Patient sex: M
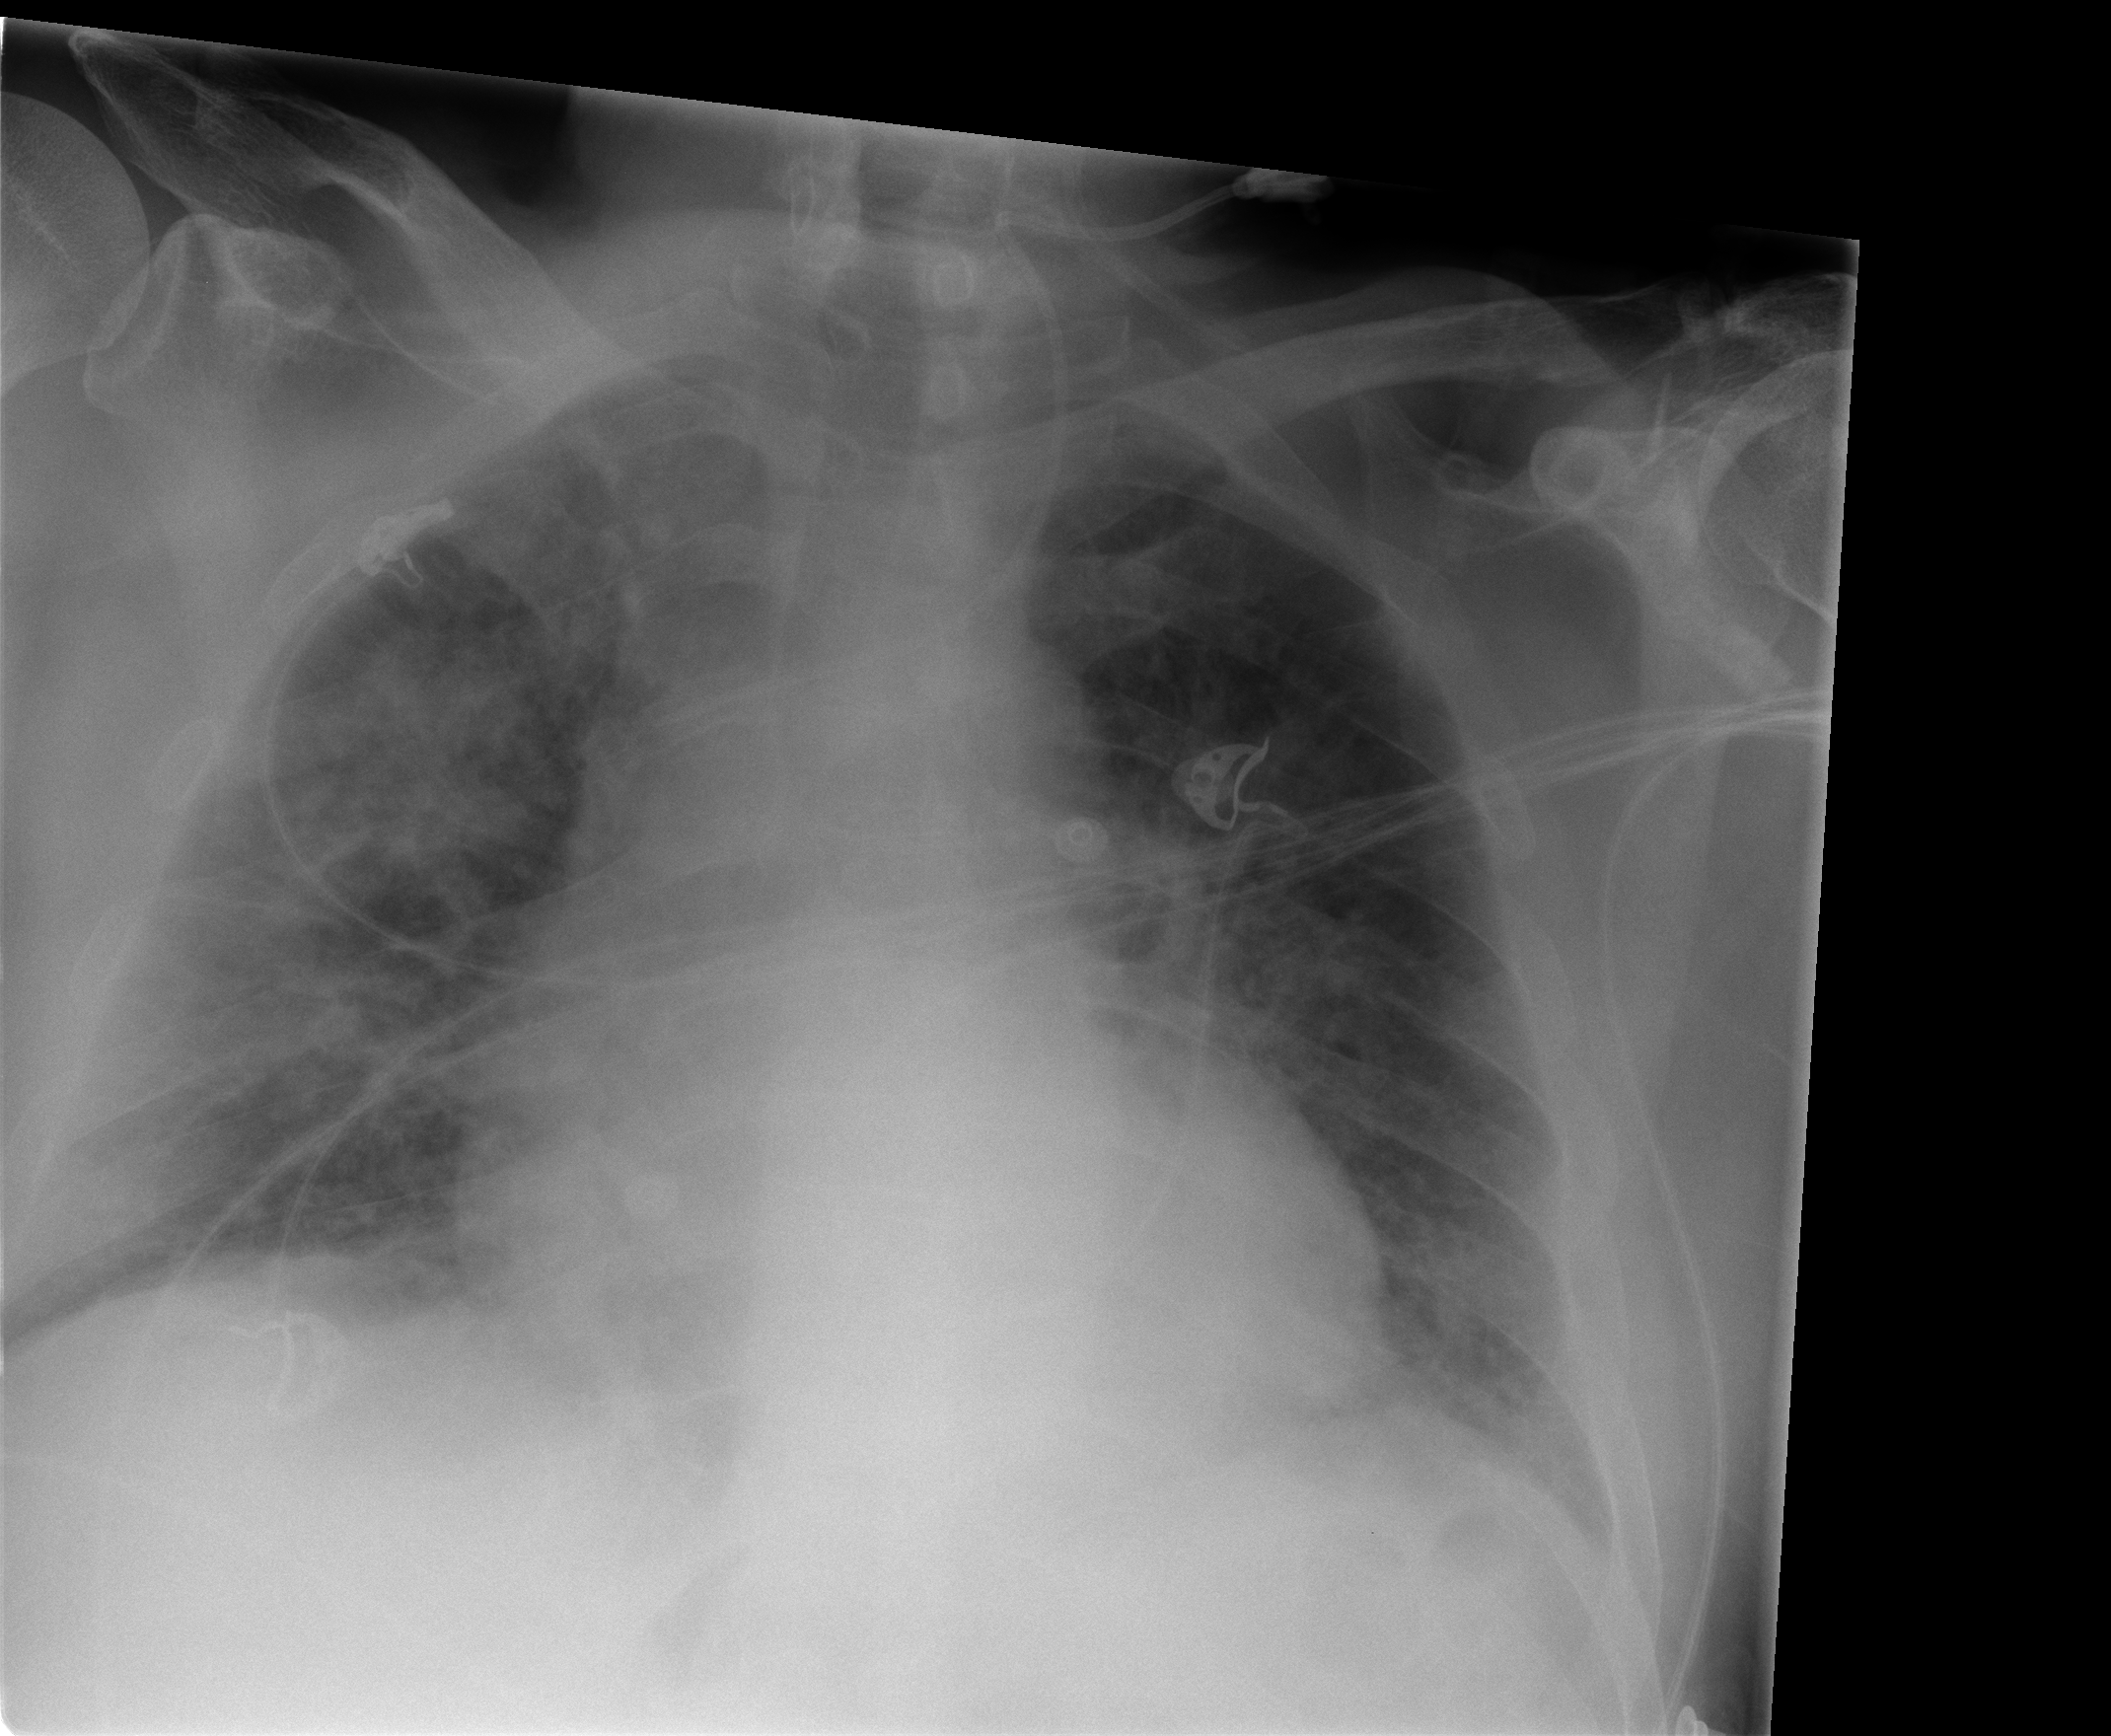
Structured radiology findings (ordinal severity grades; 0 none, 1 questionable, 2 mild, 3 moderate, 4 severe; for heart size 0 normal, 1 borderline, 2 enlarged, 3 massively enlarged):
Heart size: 2
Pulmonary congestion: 3
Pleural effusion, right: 2
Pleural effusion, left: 2
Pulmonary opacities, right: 3
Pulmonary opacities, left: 0
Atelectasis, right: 3
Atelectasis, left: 2